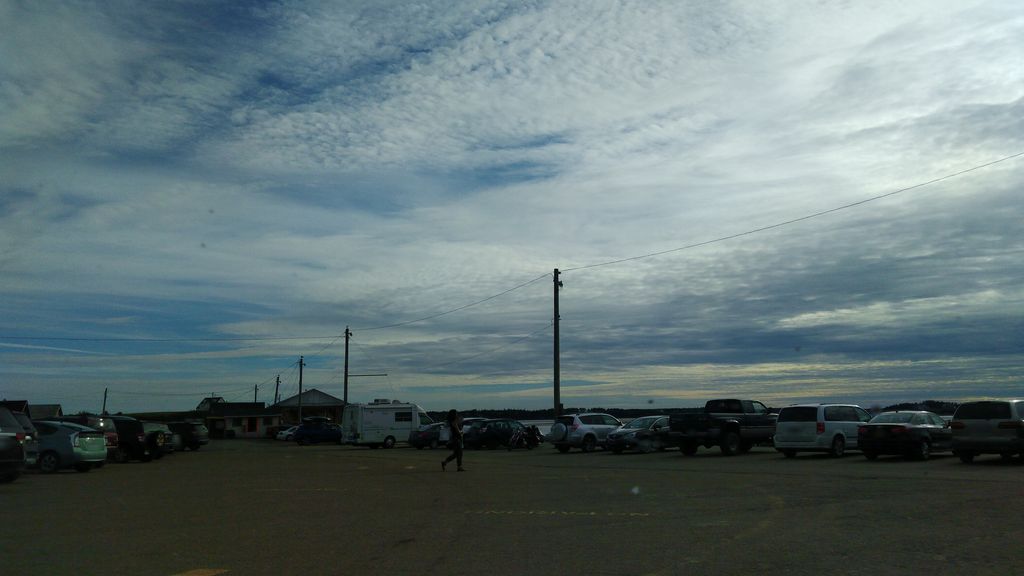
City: charlottetown